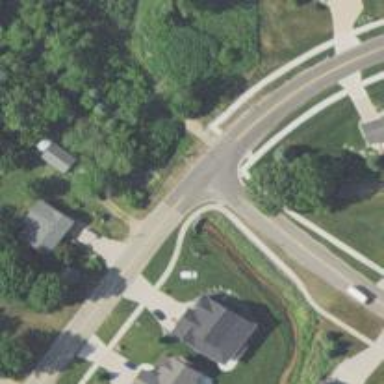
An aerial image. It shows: Crossing on footway.